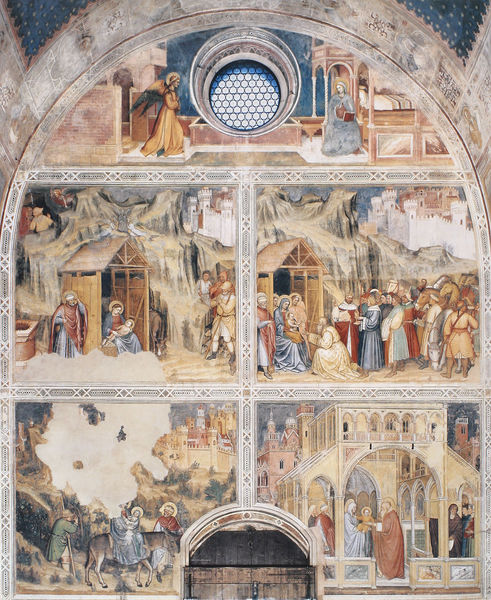
Titel: Cappella di S. Giorgio: Leben Jesu, Marienkrönung, Legende der hll. Georg, Katharina und Lucia
Künstler: Altichiero
Standort: Padua, Capella di S. Giorgio (EU - I - Venetien)
Schlagwörter: blau, gemälde, himmel, frauen, gelb, menschen, stadt, fenster, männer, orange, tür, ornament, wand, bibel, kirche, kind, esel, pferd, engel, bogen, flucht, palast, druck, heiligenschein, christus, jesus, stall, könige, tempel, fresko, taufe, maria, hirten, szenen, sakral, josef, verkündigung, geburt, krippe, drei könige, christi geburt, anbetung der hirten, padua, standt, scrovegni, heiligen 3 könige, jesus maria josef hirten geburt bethlehem jungfrau, weihnachtsdarstellung